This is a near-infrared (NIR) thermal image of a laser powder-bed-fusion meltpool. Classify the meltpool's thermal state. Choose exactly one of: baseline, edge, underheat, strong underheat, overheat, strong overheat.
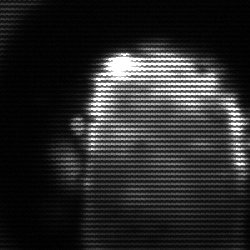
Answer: baseline